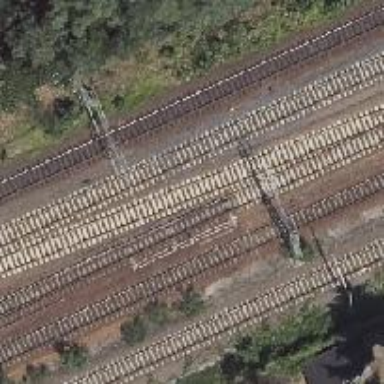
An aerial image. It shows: Railway track with contact lines for electrification.